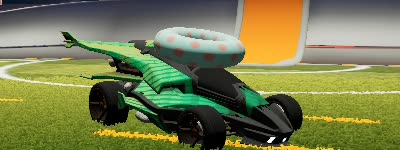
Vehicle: aftershock